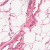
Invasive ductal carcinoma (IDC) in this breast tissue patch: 0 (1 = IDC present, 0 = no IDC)